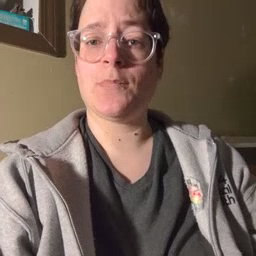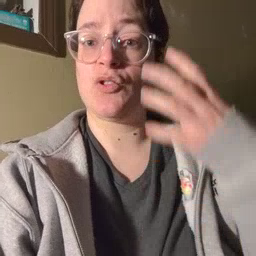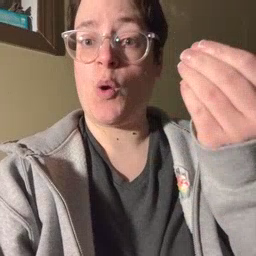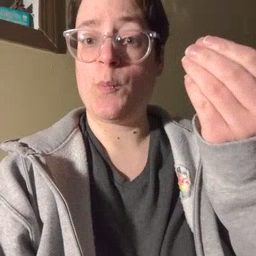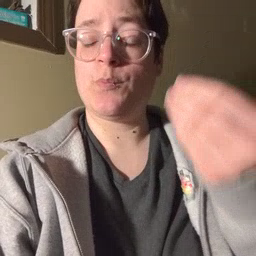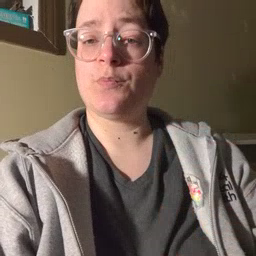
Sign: go